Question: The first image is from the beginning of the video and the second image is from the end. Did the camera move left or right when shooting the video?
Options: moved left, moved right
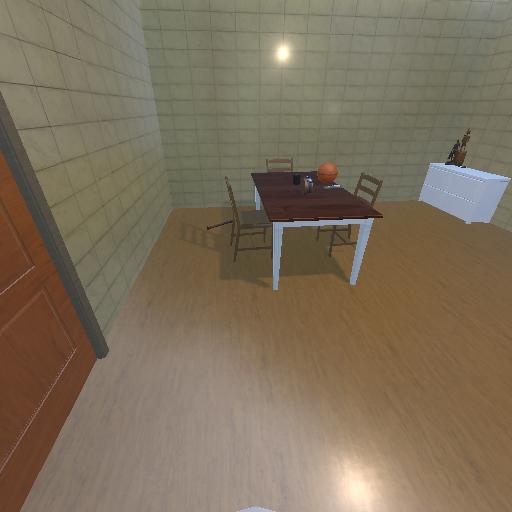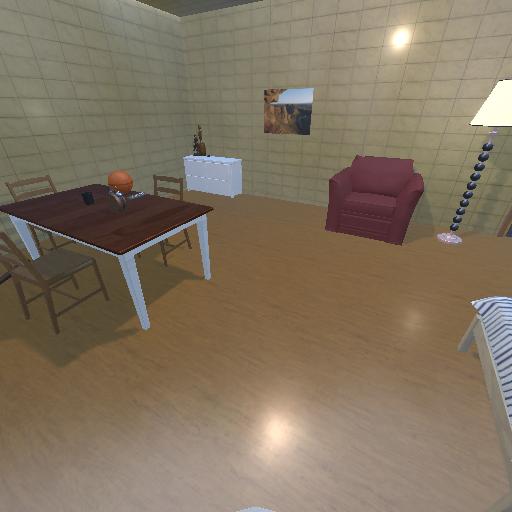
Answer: moved left